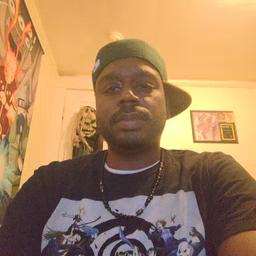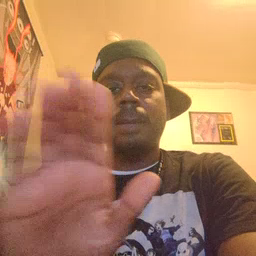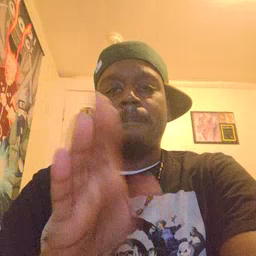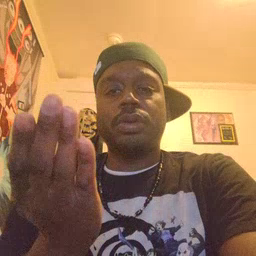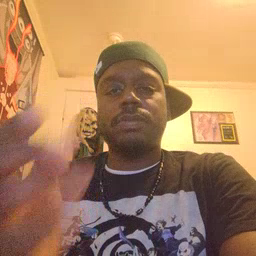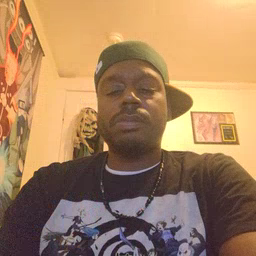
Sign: book